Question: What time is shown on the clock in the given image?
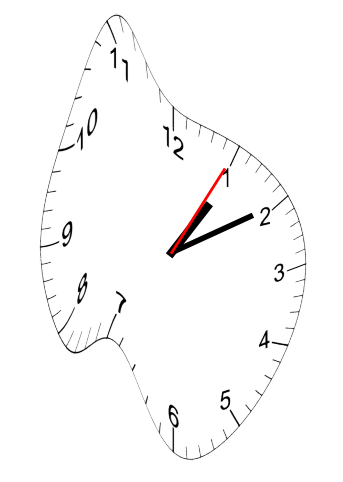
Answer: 01:10:05